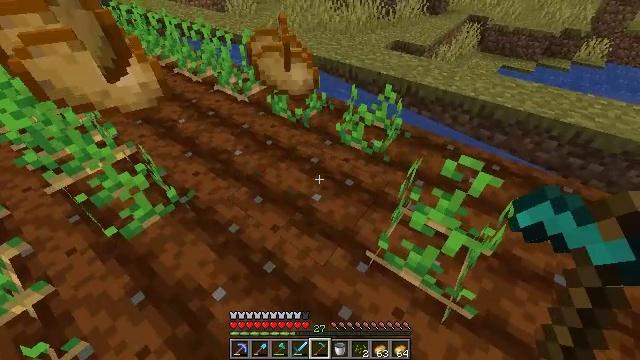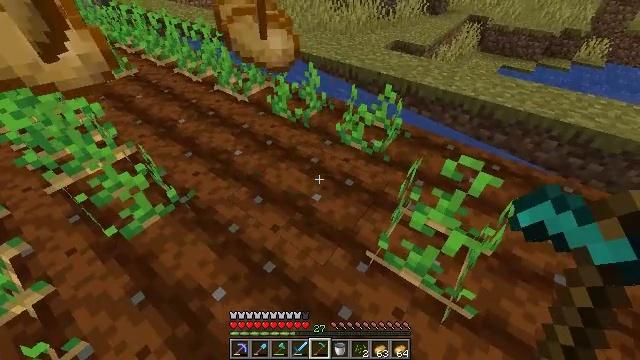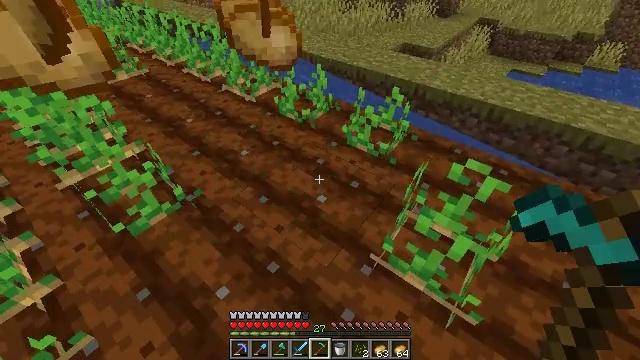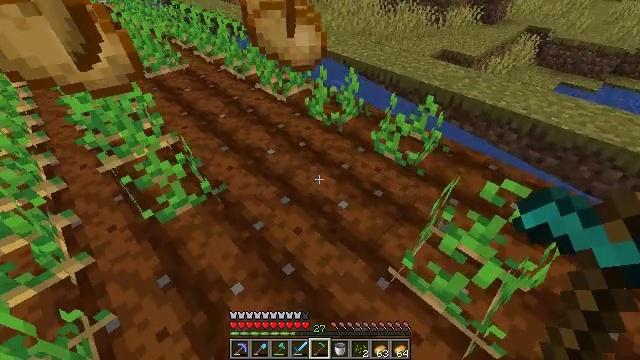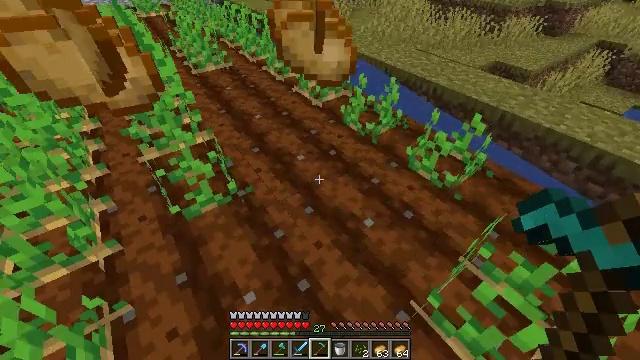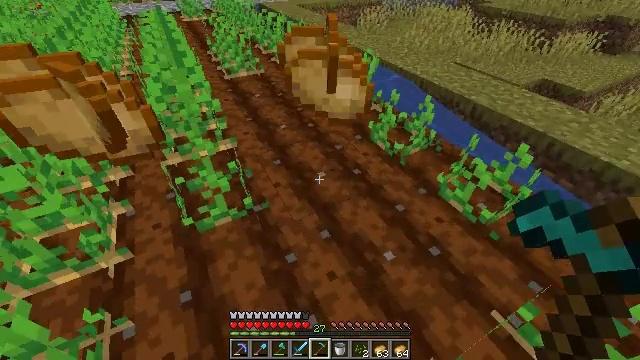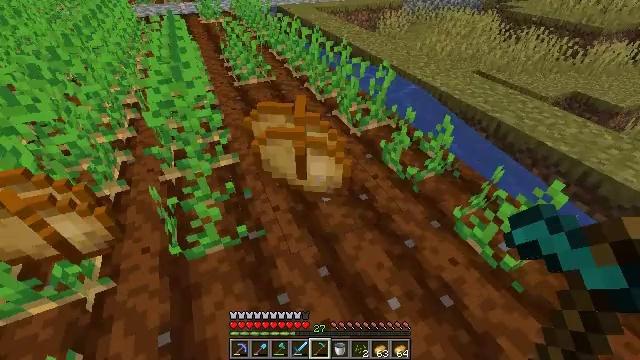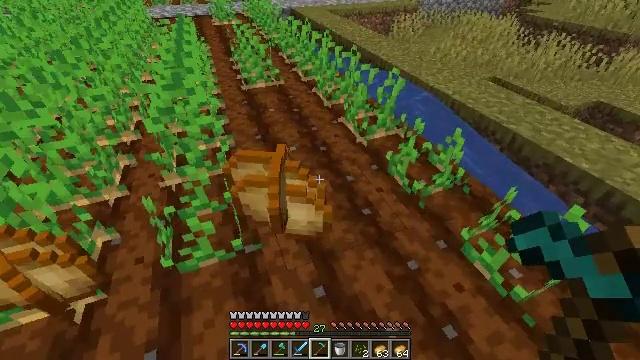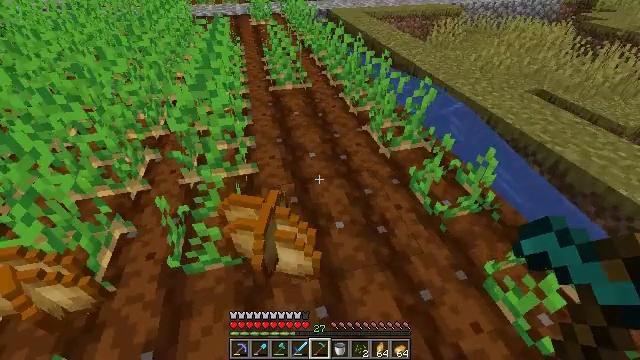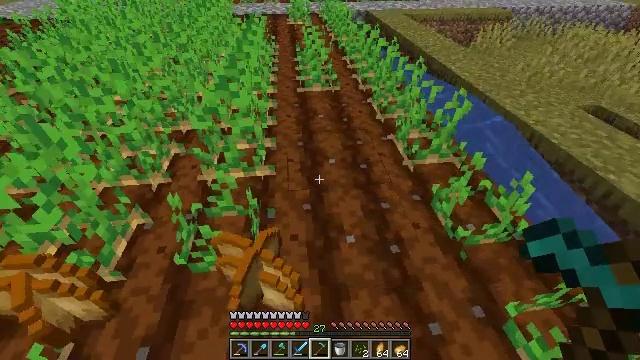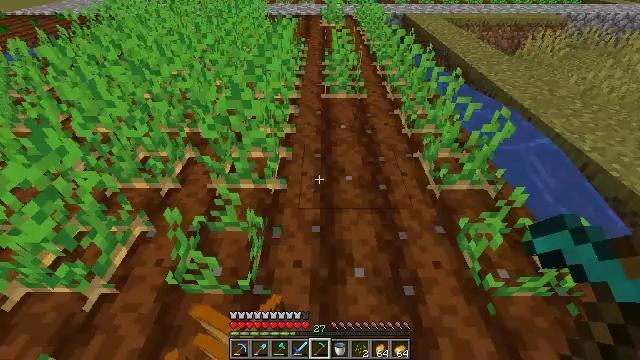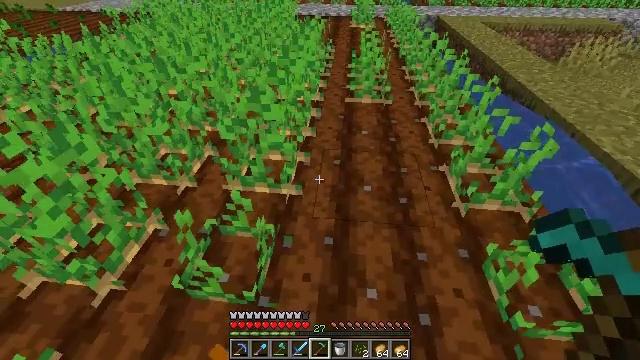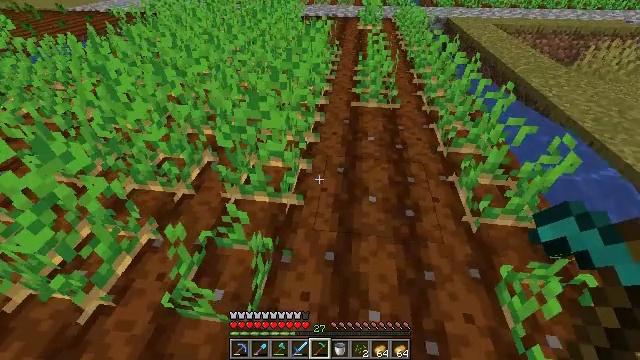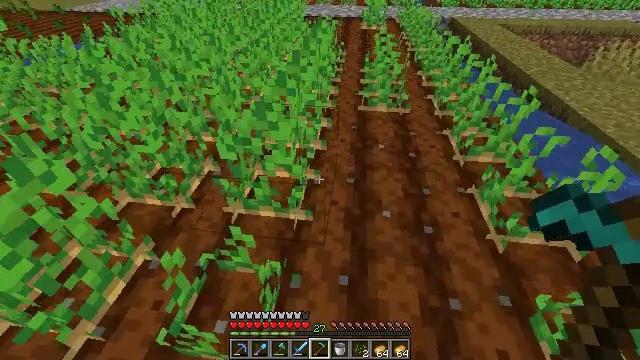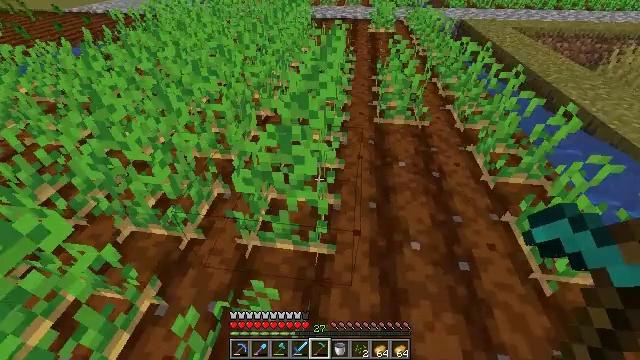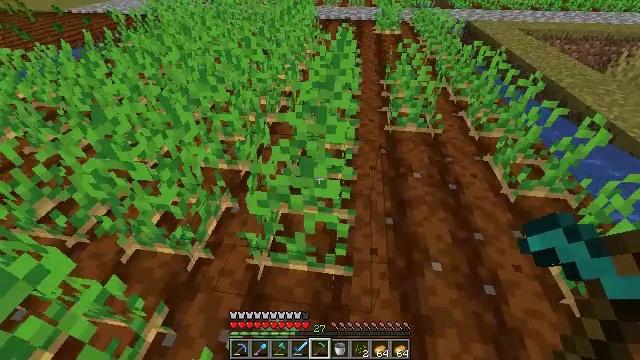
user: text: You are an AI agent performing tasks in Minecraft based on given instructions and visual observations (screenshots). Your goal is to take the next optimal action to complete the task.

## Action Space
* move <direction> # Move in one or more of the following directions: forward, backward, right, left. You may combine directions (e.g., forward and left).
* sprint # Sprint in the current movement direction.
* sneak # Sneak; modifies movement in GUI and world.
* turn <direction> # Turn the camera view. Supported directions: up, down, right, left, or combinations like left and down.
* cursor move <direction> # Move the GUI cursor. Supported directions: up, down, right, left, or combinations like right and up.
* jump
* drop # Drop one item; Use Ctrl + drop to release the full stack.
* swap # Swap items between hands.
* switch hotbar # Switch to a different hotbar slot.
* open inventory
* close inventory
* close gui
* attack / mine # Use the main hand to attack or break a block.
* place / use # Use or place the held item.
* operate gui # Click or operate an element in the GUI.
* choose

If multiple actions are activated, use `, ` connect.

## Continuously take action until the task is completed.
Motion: motion action
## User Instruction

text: Dig up potatoes from the soil.
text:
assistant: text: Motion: no_op
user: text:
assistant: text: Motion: turn left
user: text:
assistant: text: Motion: move forward, turn left
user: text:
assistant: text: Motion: move forward, turn left
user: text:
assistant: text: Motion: move forward, turn left and up
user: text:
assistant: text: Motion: move forward and move right, turn left
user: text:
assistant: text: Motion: move forward and move right, turn left
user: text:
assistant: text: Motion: move forward and move right, turn left
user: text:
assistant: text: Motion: move forward, turn left
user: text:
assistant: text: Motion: move forward, turn left
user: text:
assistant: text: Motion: move forward, turn left
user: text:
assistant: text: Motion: move forward and move left, turn left
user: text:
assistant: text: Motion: move forward and move left
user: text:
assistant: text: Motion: move forward and move left
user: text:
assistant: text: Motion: move forward and move left
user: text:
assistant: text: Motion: move left
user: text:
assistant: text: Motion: no_op
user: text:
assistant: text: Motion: no_op
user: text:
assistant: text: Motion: no_op
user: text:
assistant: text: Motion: no_op
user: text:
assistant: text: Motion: turn right and down
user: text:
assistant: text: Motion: turn right and down
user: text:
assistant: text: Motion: turn right and down
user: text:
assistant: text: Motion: turn right
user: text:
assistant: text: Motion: no_op
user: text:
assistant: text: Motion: no_op
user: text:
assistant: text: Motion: no_op
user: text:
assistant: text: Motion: turn left
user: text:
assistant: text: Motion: turn left
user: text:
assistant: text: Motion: move right, turn left